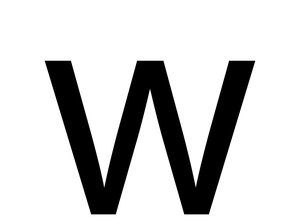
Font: Inter_Regular